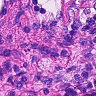
Metastatic tissue present: no